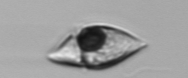
Label: Amphidinium